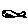
Label: fish